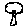
Label: tree